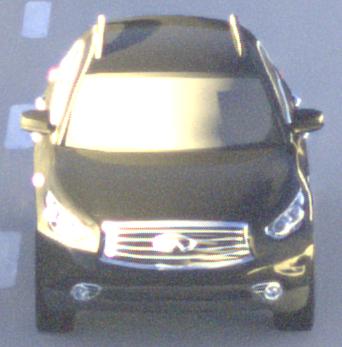
Make: Infiniti
Model: FX 37
Detailed model: FX (S51)
Model produced from: 2012/07
Model produced until: 2013/10
Doors: 5
Color: black
Road condition: dry road
Daytime: sunrise or sunset
Contrast: high contrast